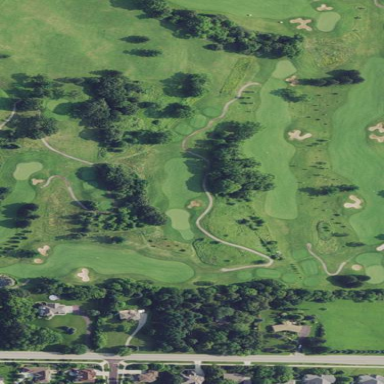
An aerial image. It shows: Rough area in golf course.